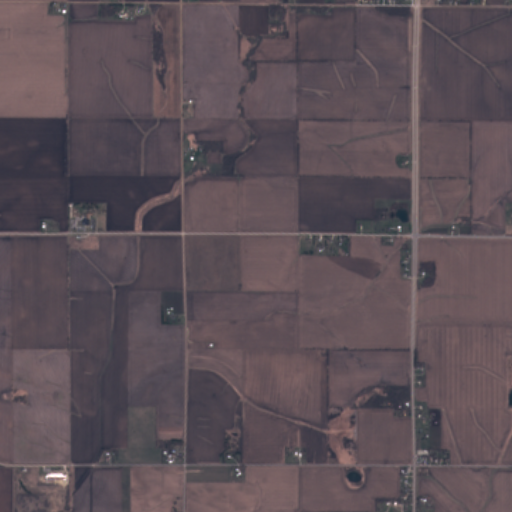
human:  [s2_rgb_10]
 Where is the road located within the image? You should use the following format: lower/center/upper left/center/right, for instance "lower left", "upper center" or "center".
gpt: There is no road in the image.